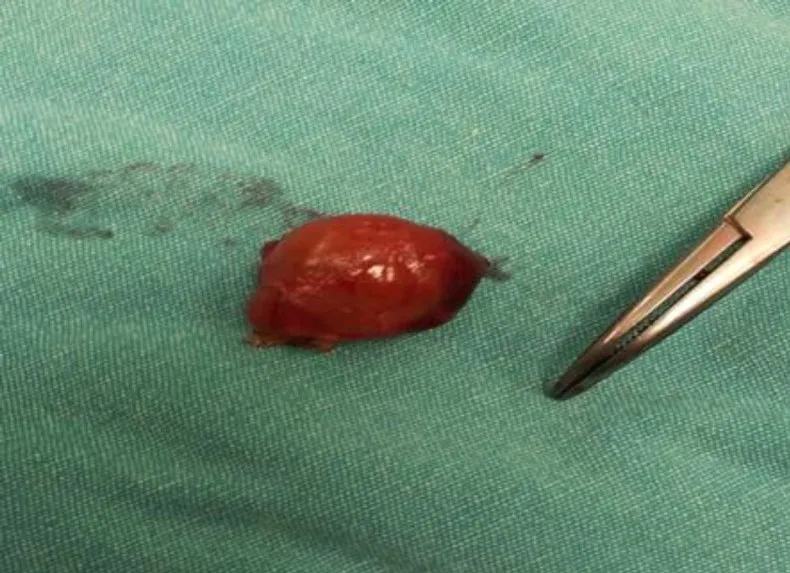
Parathyroid glands after surgery.
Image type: medical_photograph (other_medical_photograph)